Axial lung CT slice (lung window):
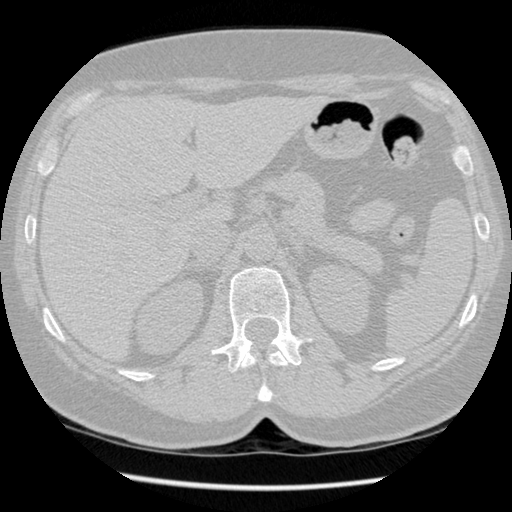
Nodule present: no